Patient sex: F
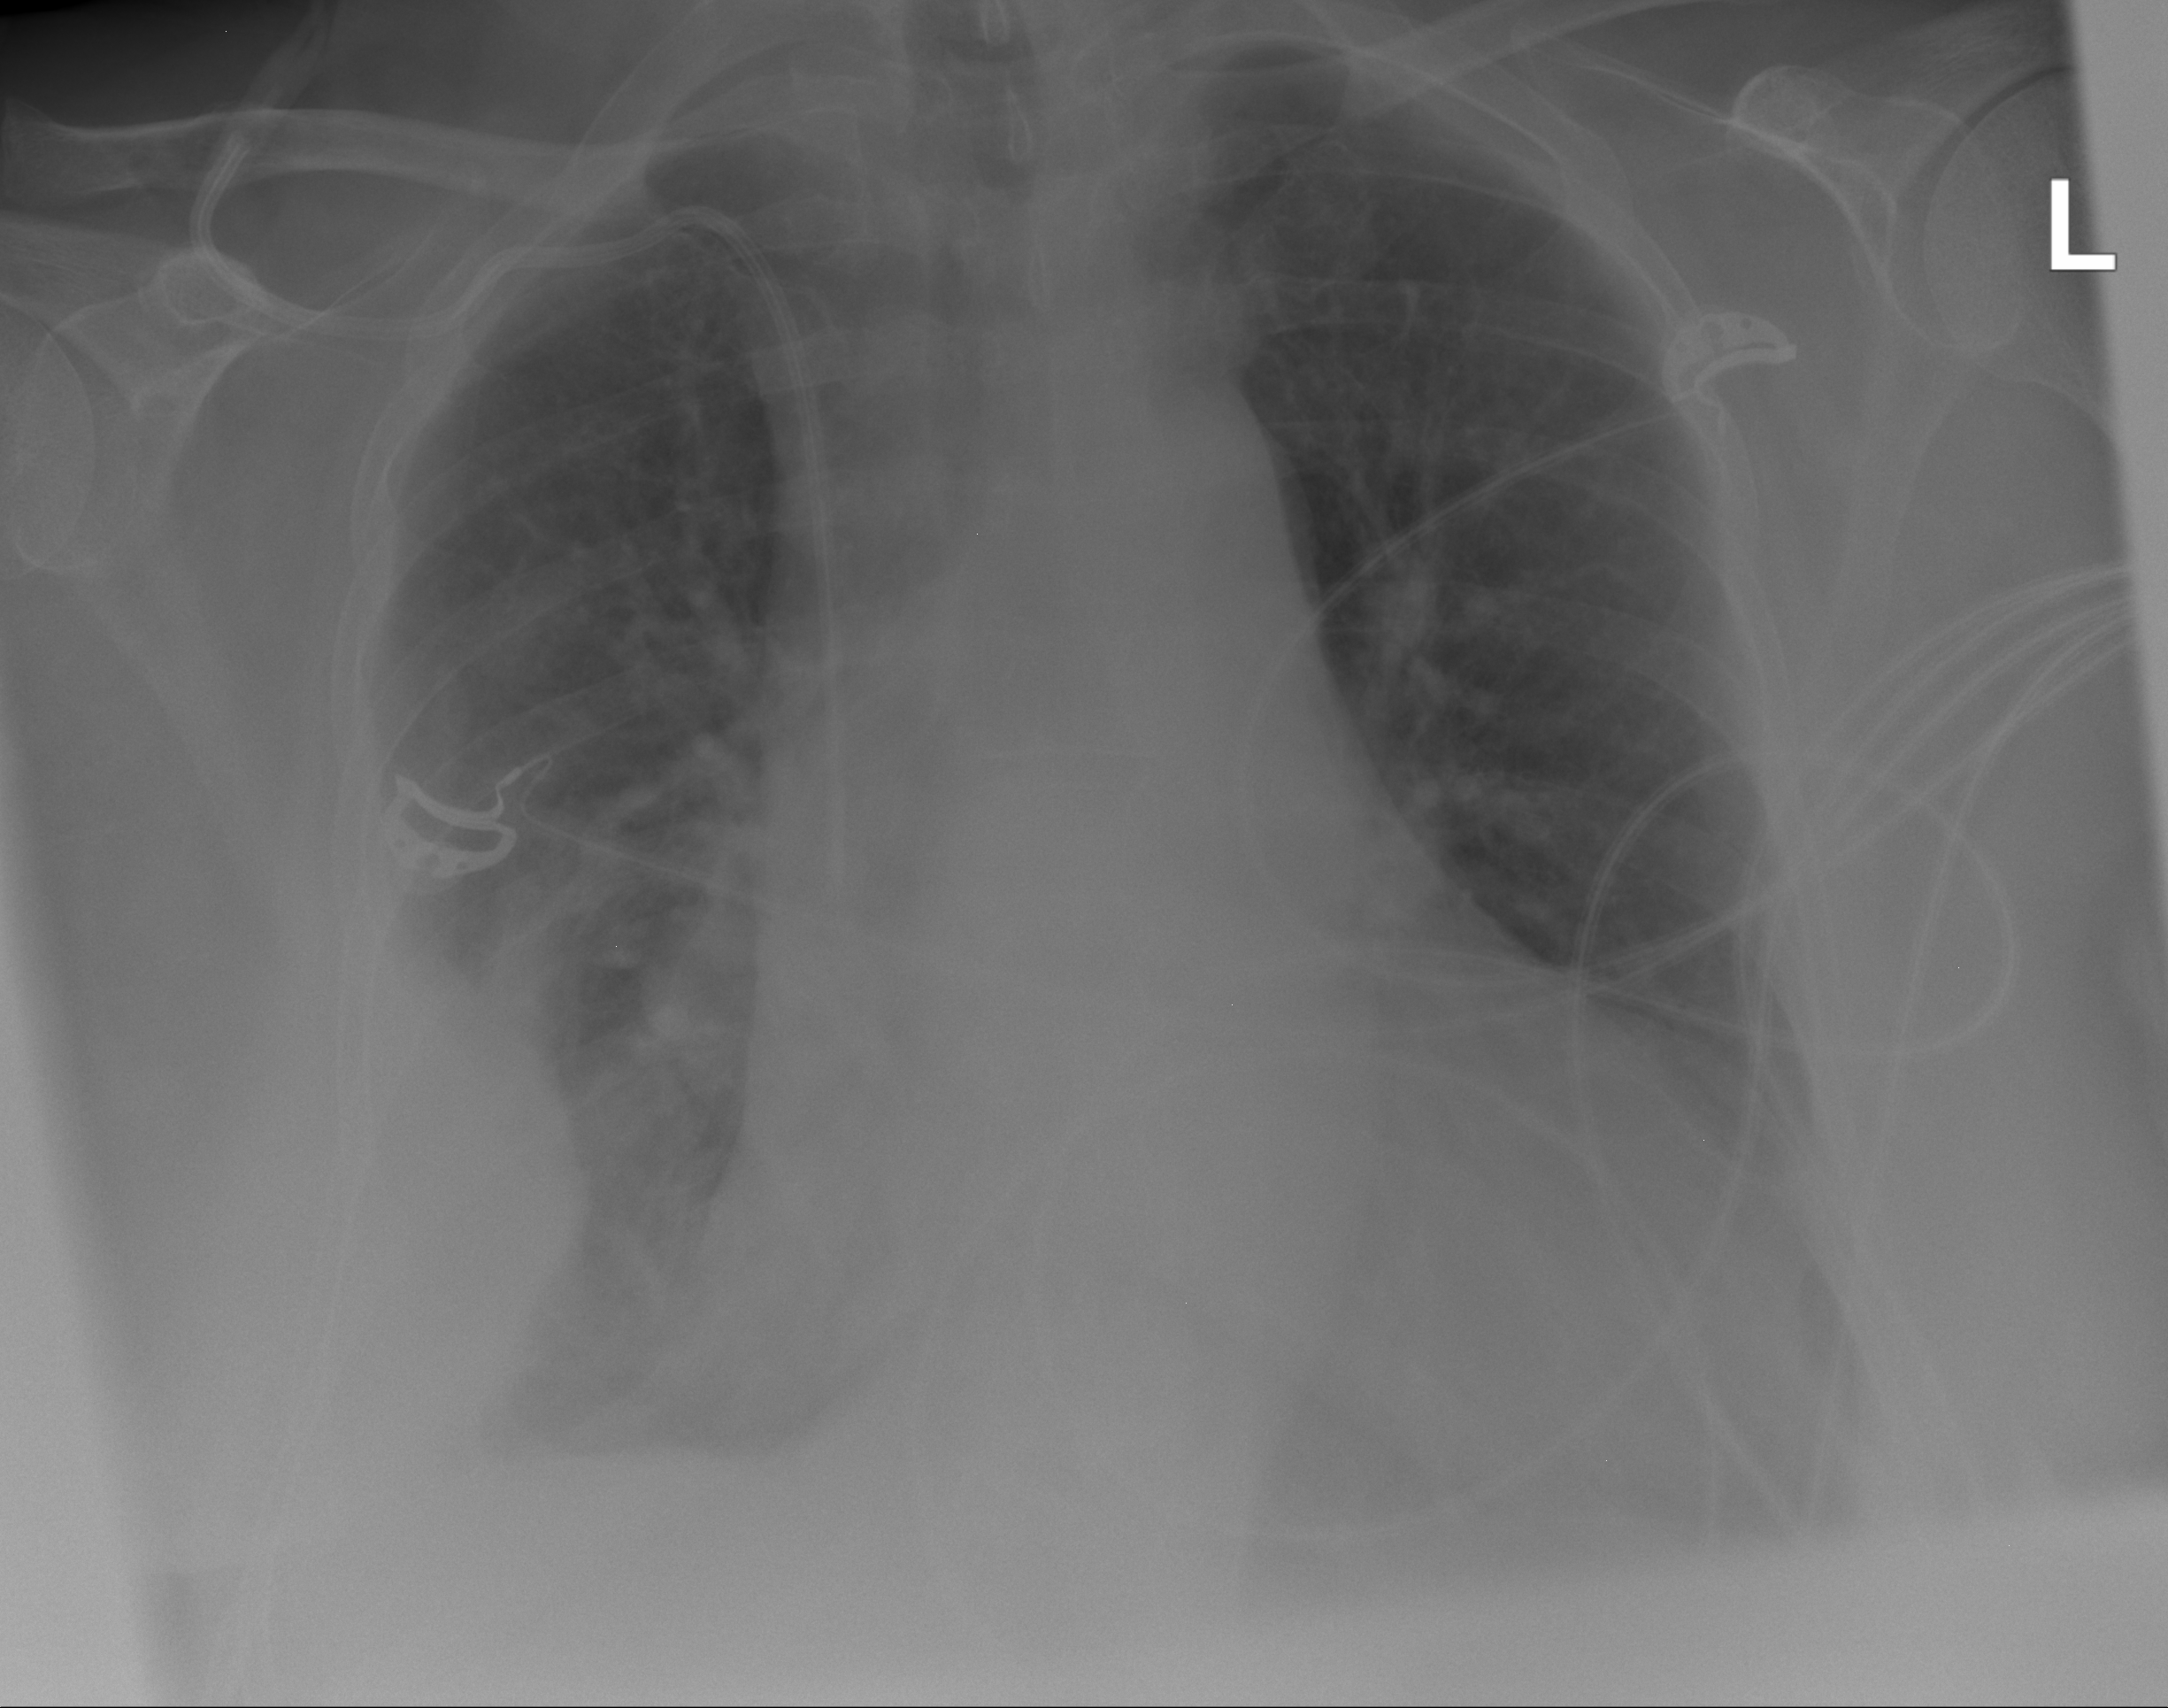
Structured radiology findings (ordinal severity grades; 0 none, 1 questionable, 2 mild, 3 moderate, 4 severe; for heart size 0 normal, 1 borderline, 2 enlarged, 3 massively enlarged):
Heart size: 2
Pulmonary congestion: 0
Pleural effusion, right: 2
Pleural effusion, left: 2
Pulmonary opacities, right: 2
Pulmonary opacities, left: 0
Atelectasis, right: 2
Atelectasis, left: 2